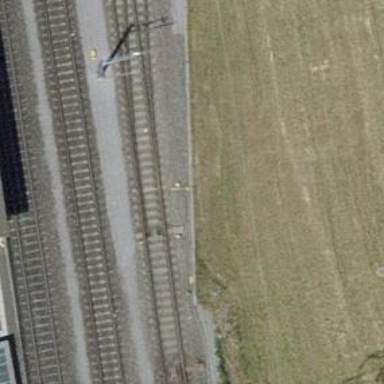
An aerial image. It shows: Railway switch.